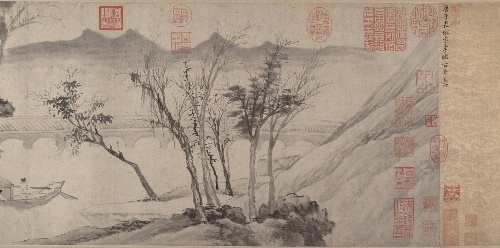
Artist: Tang Yin
Artist bio: Chinese, 1470–1524
Date: datable to 1508
Object type: Handscroll
Classification: Paintings
Medium: Handscroll; ink on paper
Culture: China
Period: Ming dynasty (1368–1644)
Dimensions: Image: 11 11/16 x 42 3/8 in. (29.7 x 107.6 cm)
Overall with mounting: 12 x 375 1/4 in. (30.5 x 953.1 cm)
Department: Asian Art
Credit line: Bequest of John M. Crawford Jr., 1988
Accession year: 1989
Repository: Metropolitan Museum of Art, New York, NY
Tags: Bridges|Landscapes|Trees|Boats